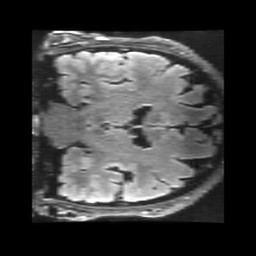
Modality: FLAIR
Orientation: coronal
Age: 62
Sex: male
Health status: healthy
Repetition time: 12 s
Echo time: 0.09782 s